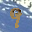
Label: 9